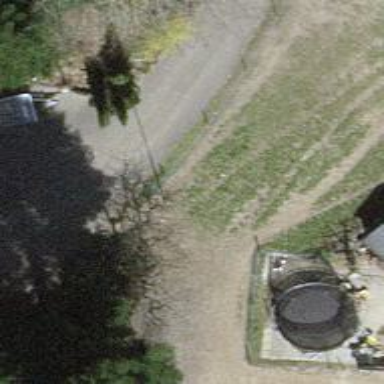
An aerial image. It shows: Farm.